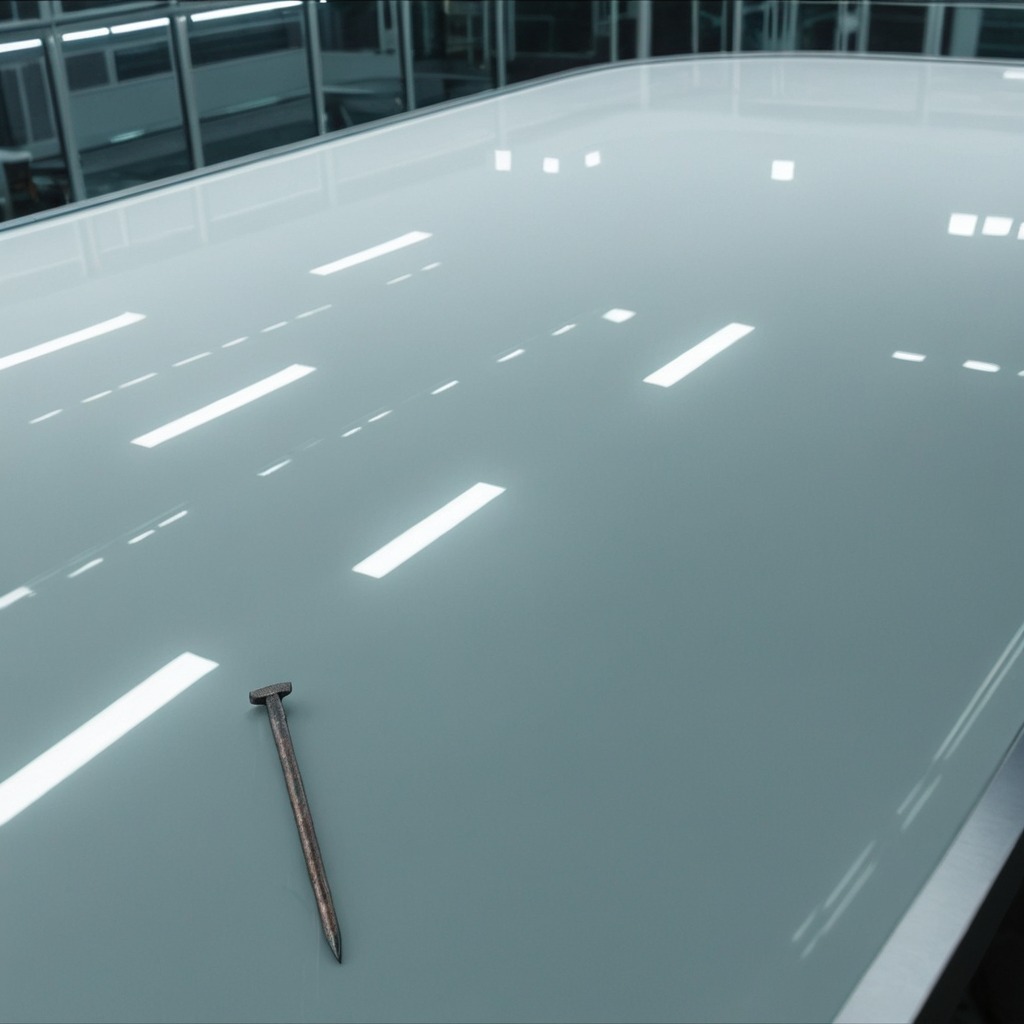
A nail is lying on a high-gloss table in a ship maintenance bay industrial lighting.